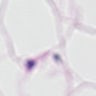
Metastatic tissue present: no